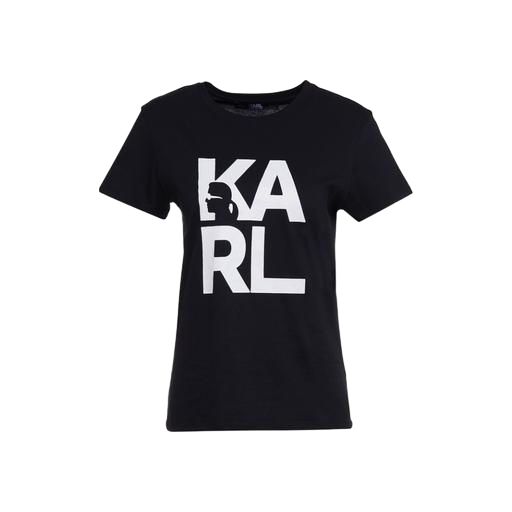
black kelly t-shirt, women's tee, graphic t-shirt, white background